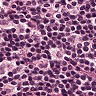
Metastatic tissue present: no